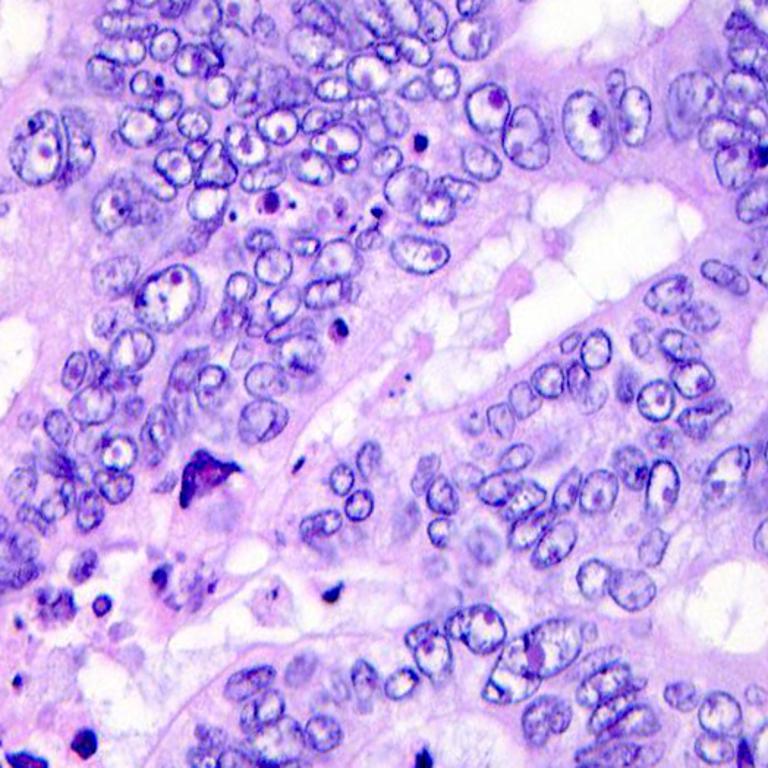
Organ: colon
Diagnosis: adenocarcinomas